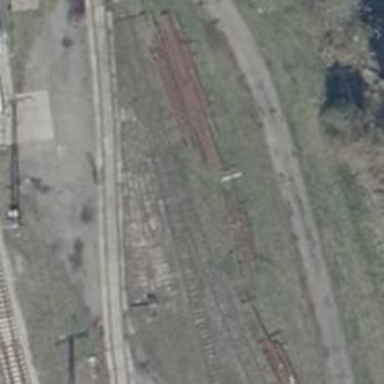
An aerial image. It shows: Railway switch.